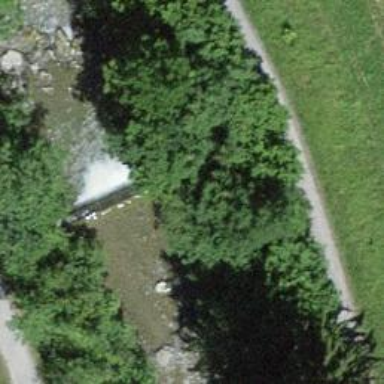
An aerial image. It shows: Weir in waterway.